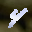
Label: 4